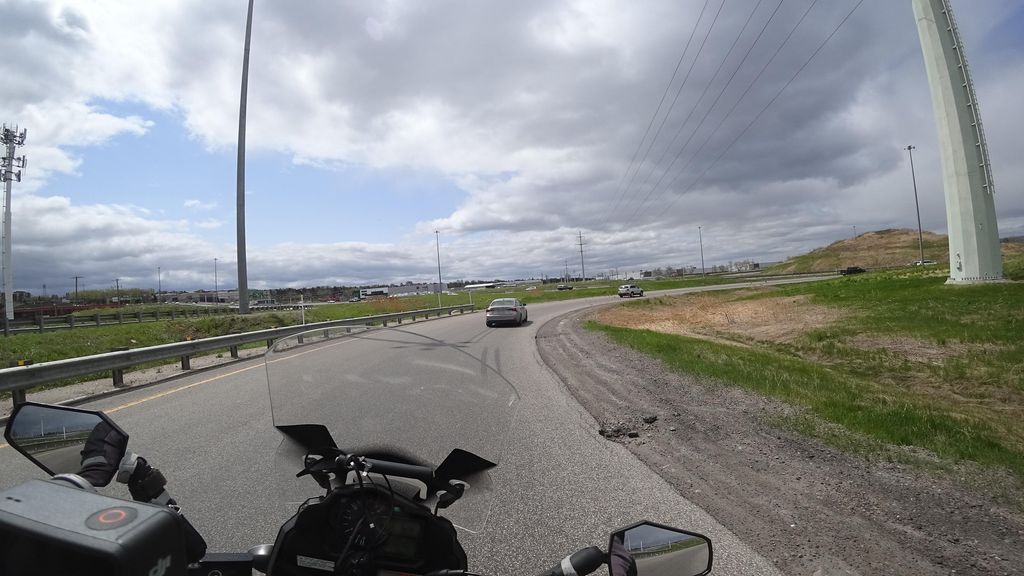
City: quebec_city